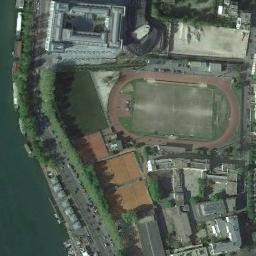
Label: ground_track_field